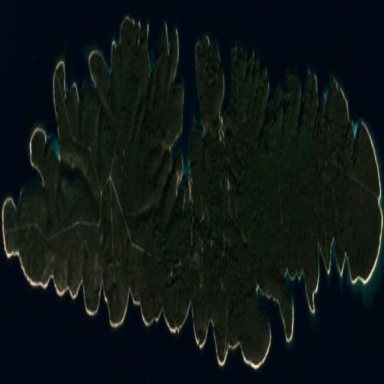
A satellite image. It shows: Island with natural coastline.